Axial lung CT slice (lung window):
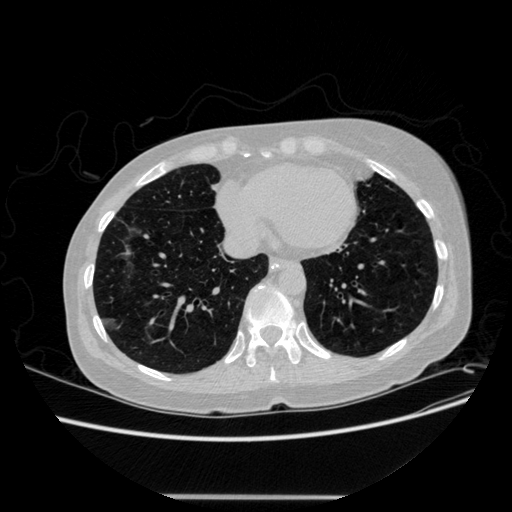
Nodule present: no